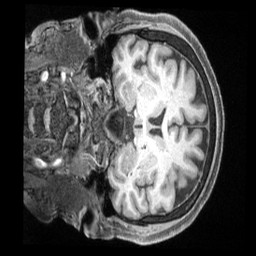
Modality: T1w
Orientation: coronal
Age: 66
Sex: female
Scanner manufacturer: siemens
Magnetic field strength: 3 T
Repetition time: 2.5 s
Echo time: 0.00222 s